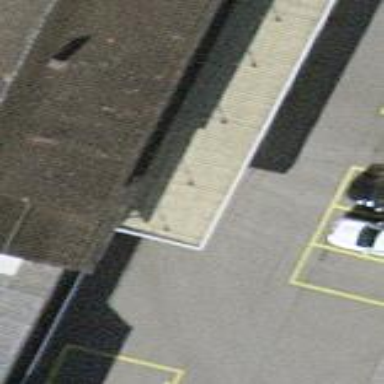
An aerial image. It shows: View of roof of building.